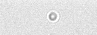
Label: camera_spot